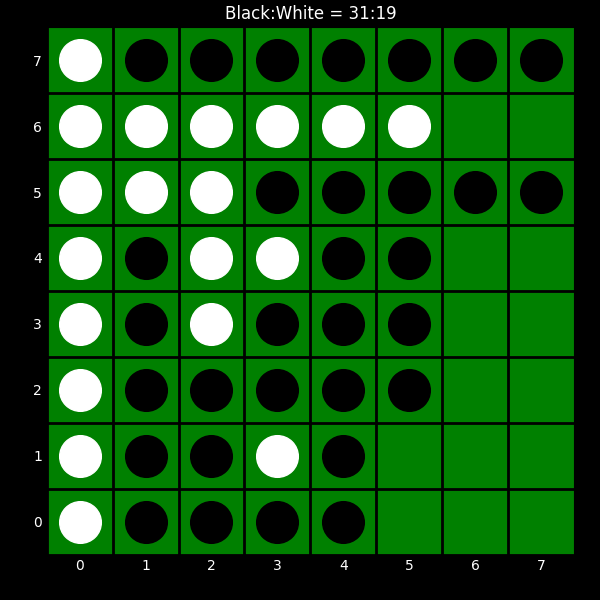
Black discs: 31
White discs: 19